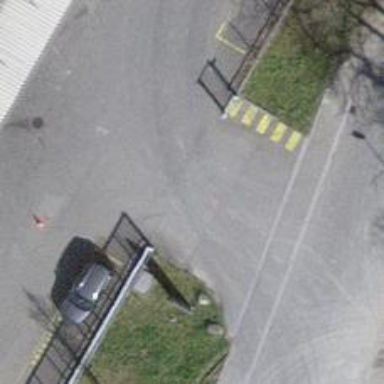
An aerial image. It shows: Gate.